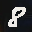
Label: 8